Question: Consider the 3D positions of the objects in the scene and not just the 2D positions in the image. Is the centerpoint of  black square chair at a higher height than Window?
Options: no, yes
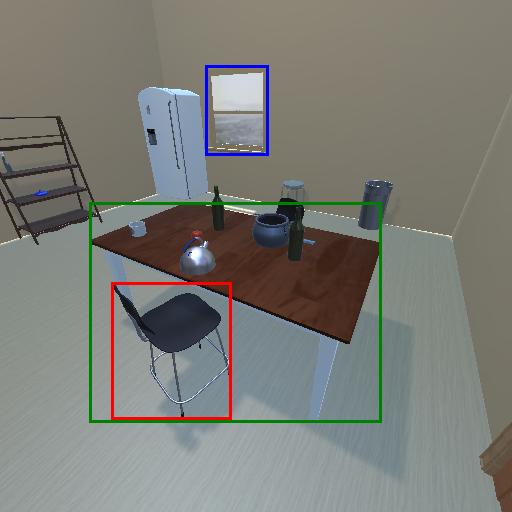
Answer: no